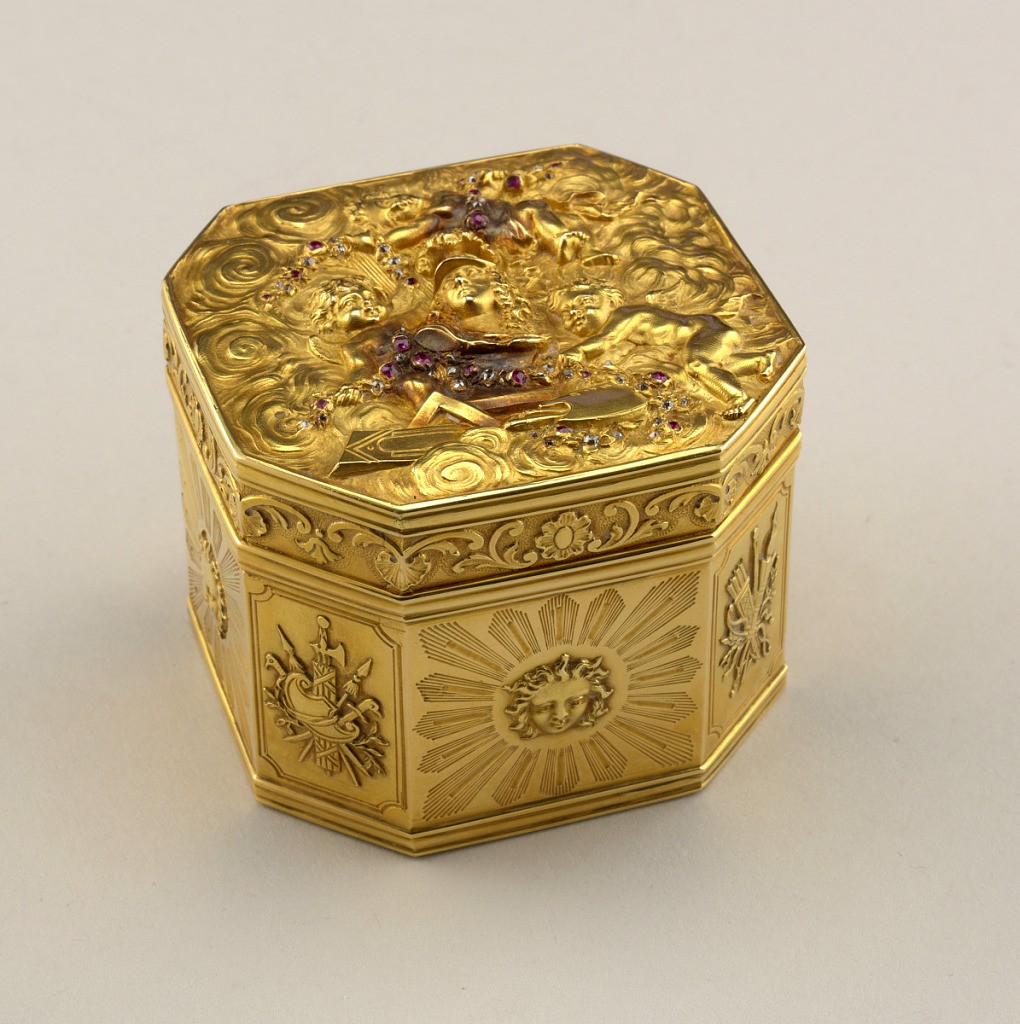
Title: Box
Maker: Julien Quévanne
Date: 1750–56
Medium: Gold, diamonds, rubies
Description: Tooled gold, cubic shape, chamfered corners.  Hinged lid with helmeted bust on cloud-like background surrounded by three flying cherubs bearing diamond and ruby studded garlands; T-square, palette, brushes, drawing at base of bust.  Each side of box decorated with rayed head; trophies on each chamfered corner.